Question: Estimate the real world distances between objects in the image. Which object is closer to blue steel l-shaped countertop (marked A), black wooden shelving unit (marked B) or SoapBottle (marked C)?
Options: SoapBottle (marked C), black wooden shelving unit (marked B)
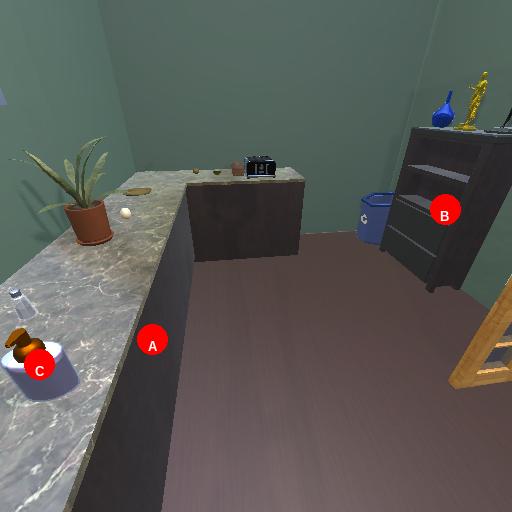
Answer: SoapBottle (marked C)